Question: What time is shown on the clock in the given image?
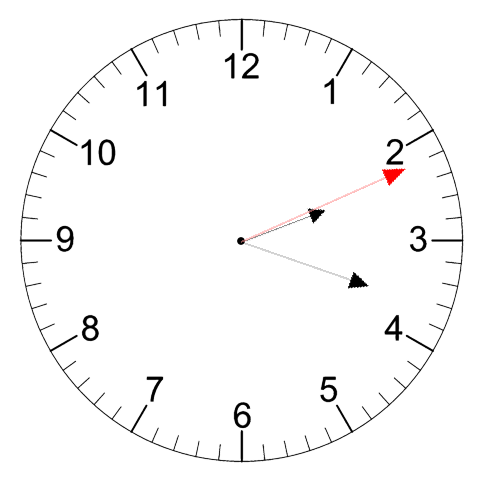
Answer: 02:18:11